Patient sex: M
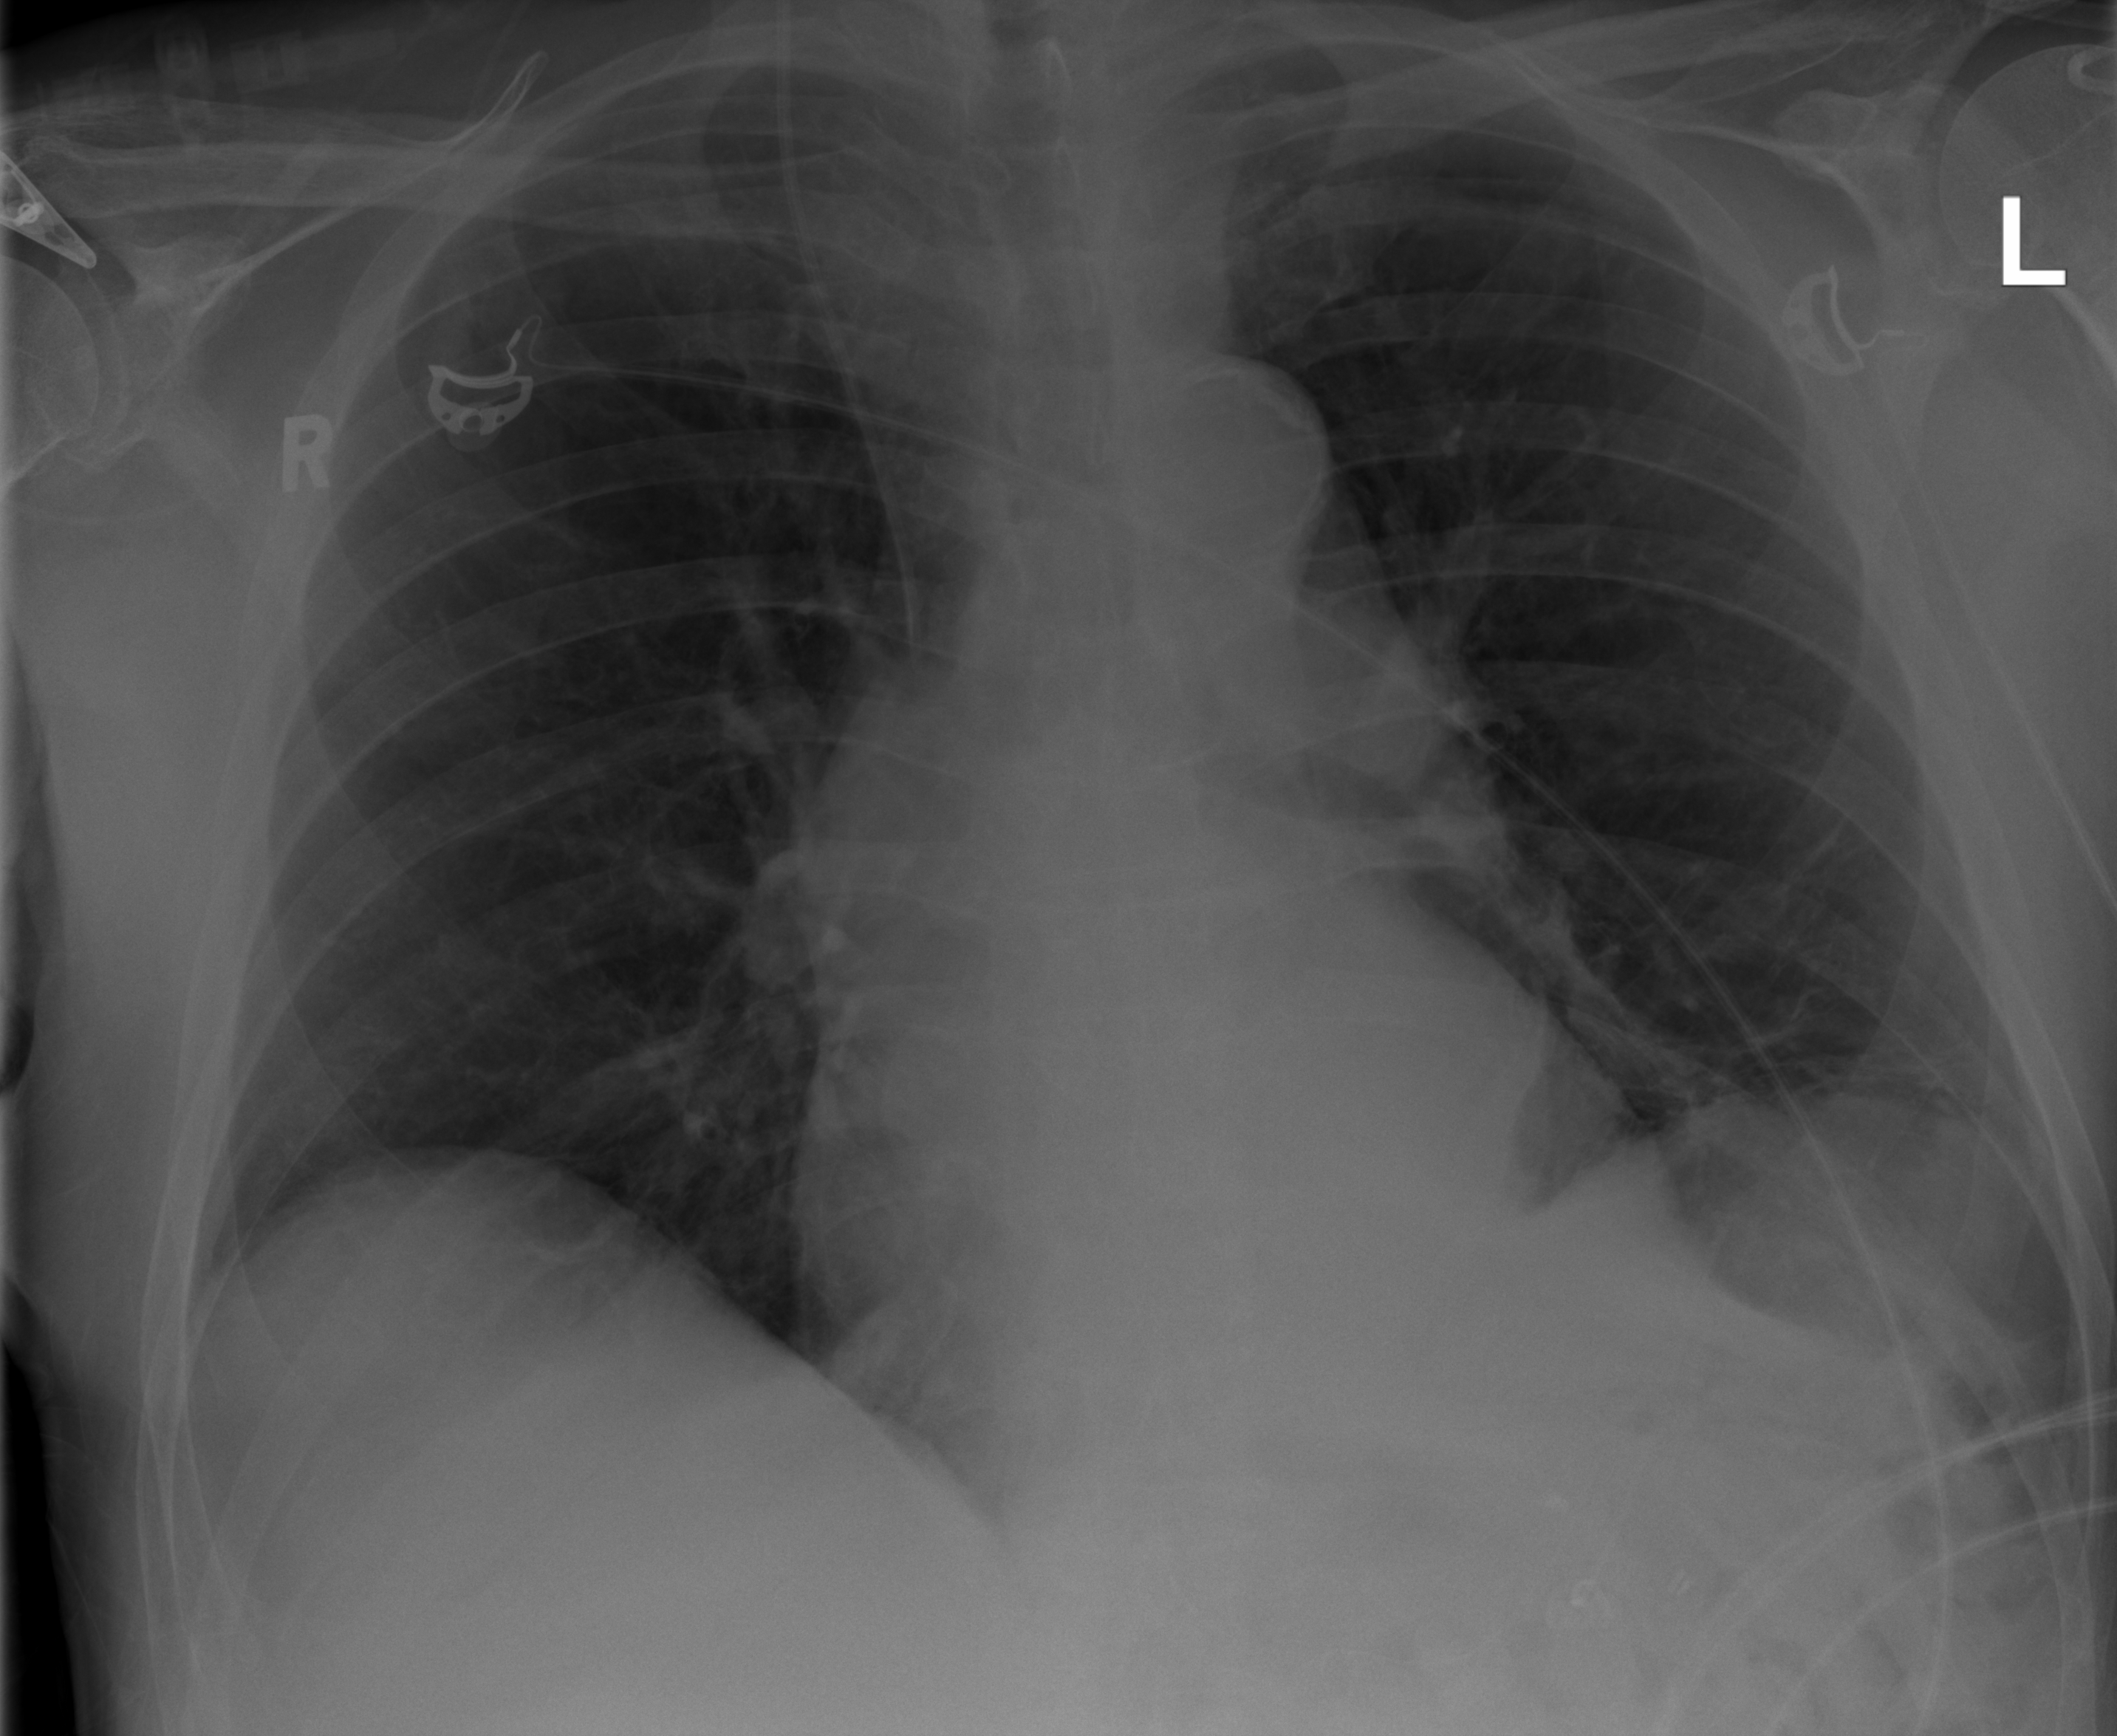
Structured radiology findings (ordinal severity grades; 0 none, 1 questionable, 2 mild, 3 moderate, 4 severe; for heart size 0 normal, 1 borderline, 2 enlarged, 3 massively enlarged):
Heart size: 1
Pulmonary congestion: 0
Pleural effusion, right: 0
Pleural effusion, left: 2
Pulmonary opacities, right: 0
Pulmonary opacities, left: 0
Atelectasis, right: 0
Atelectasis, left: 2